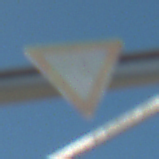
Verkehrszeichen: VorfahrtGewaehren
Umgebung: Outdoor, Special
Tageszeit: MorningAfternoon
Wetter: Clear
Licht: Natural
Jahreszeit: NotSpecified
Kontrast: HighContrast